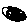
Label: moon